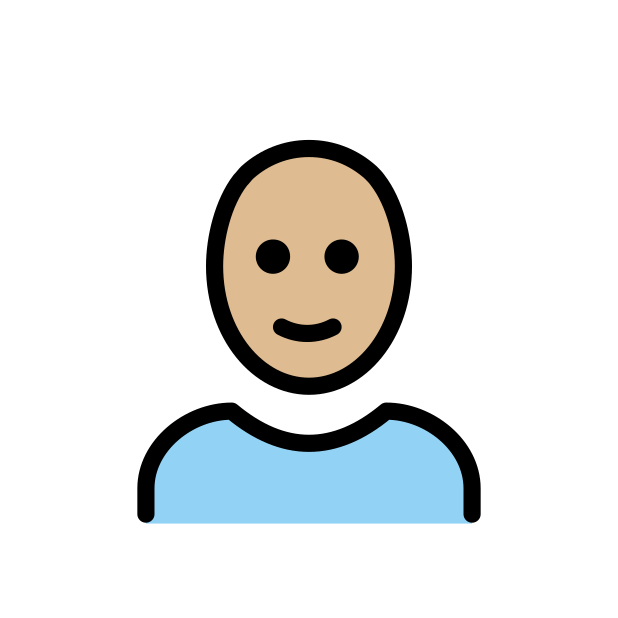
woman: medium-light skin tone, bald